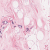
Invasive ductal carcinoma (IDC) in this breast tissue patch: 0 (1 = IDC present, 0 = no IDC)